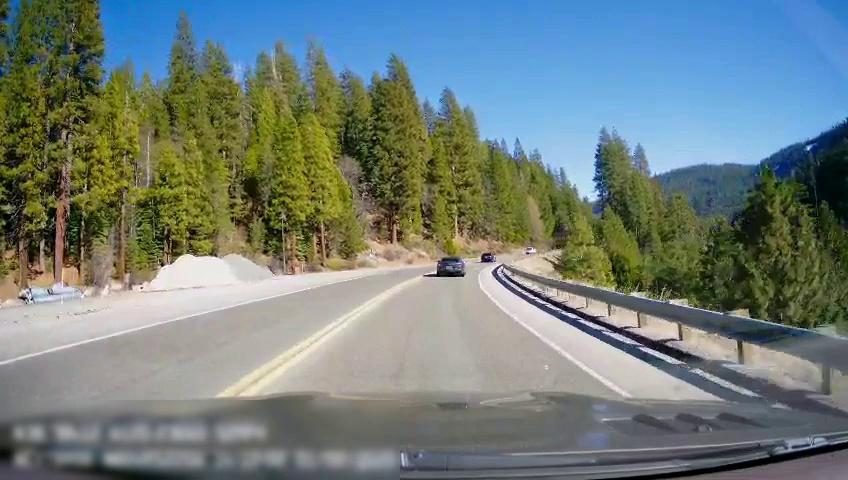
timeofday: Day
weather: Sunny
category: Drivable Space
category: Vehicles | Car
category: Vehicles | Car
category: Vehicles | Car
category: Lanes | Opposite Lane
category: Lanes | Current Lane
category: Lanes | Opposite Lane
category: Lanes | Current Lane